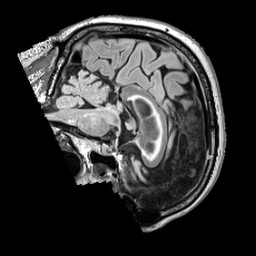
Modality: FLAIR
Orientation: sagittal
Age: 71
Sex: male
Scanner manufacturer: siemens
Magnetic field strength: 3 T
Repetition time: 5 s
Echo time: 0.387 s